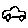
Label: car